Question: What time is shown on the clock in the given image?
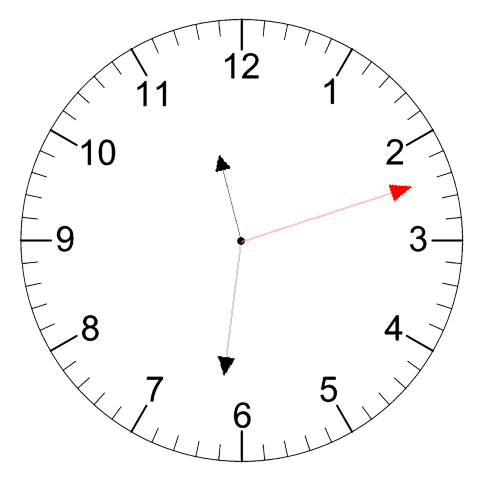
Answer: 11:31:12